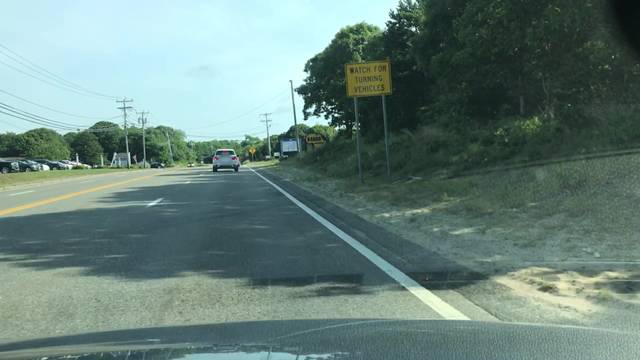
Region: United States
Coordinates: 41.852, -69.988